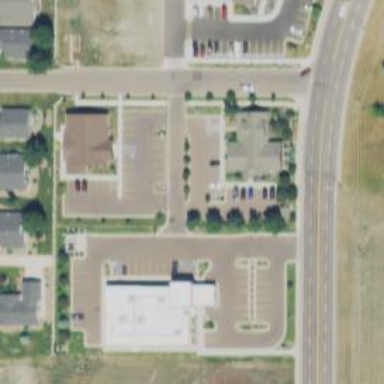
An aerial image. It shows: Healthcare clinic is depicted in the image.